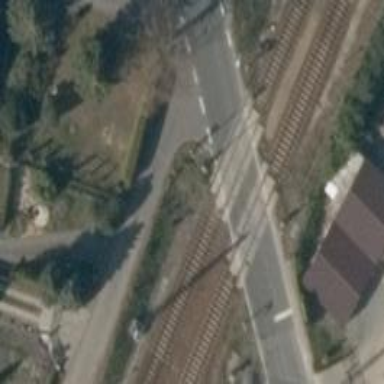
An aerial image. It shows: Level crossing with both lights and saltire in place.